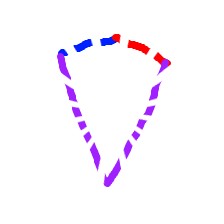
Shape: kite